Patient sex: M
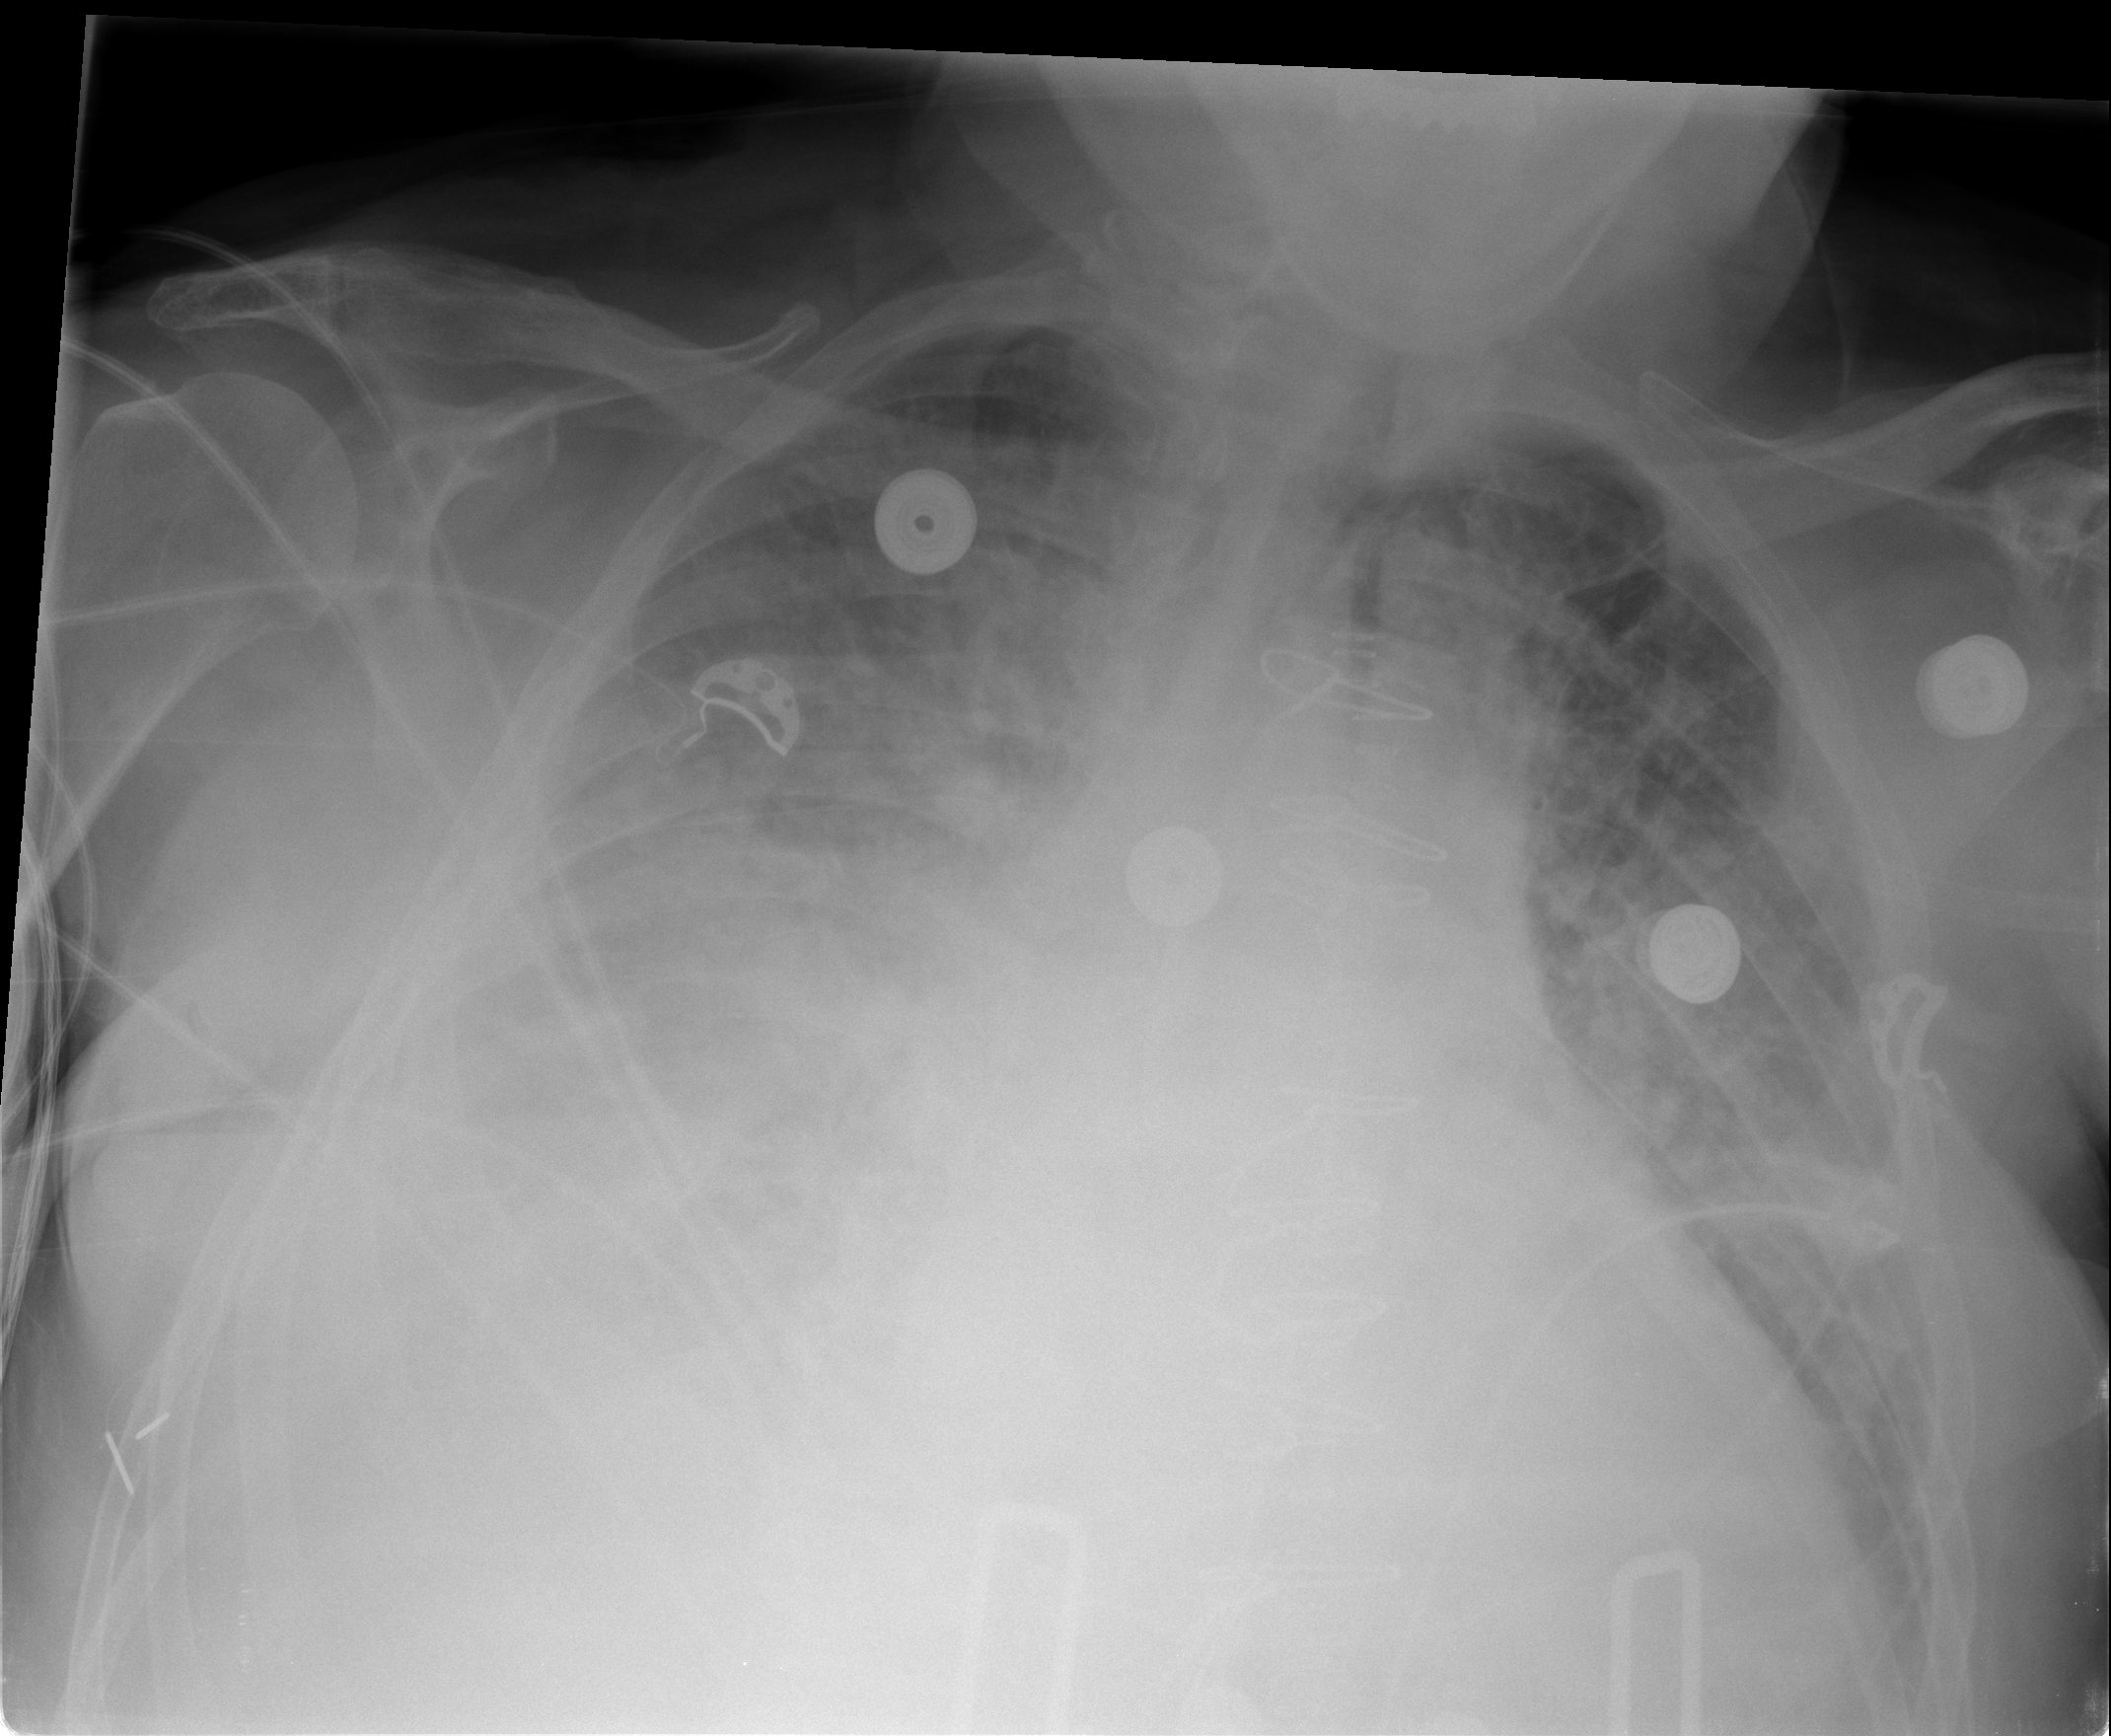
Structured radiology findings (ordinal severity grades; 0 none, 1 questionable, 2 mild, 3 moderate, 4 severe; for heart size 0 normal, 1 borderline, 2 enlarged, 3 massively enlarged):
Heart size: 2
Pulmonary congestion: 3
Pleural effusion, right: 3
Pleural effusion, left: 2
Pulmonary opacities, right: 3
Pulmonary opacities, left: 3
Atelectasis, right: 4
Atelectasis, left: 4